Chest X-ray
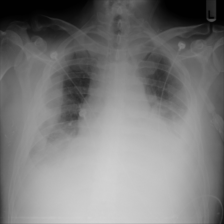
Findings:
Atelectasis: negative
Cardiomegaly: negative
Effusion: positive
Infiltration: negative
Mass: positive
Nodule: negative
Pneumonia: negative
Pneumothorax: negative
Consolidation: negative
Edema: negative
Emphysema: negative
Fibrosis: negative
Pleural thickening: negative
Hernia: negative